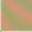
Piece: xx